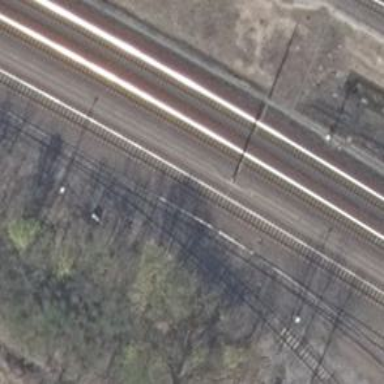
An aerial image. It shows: Railway switch with turnout to the right.